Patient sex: M
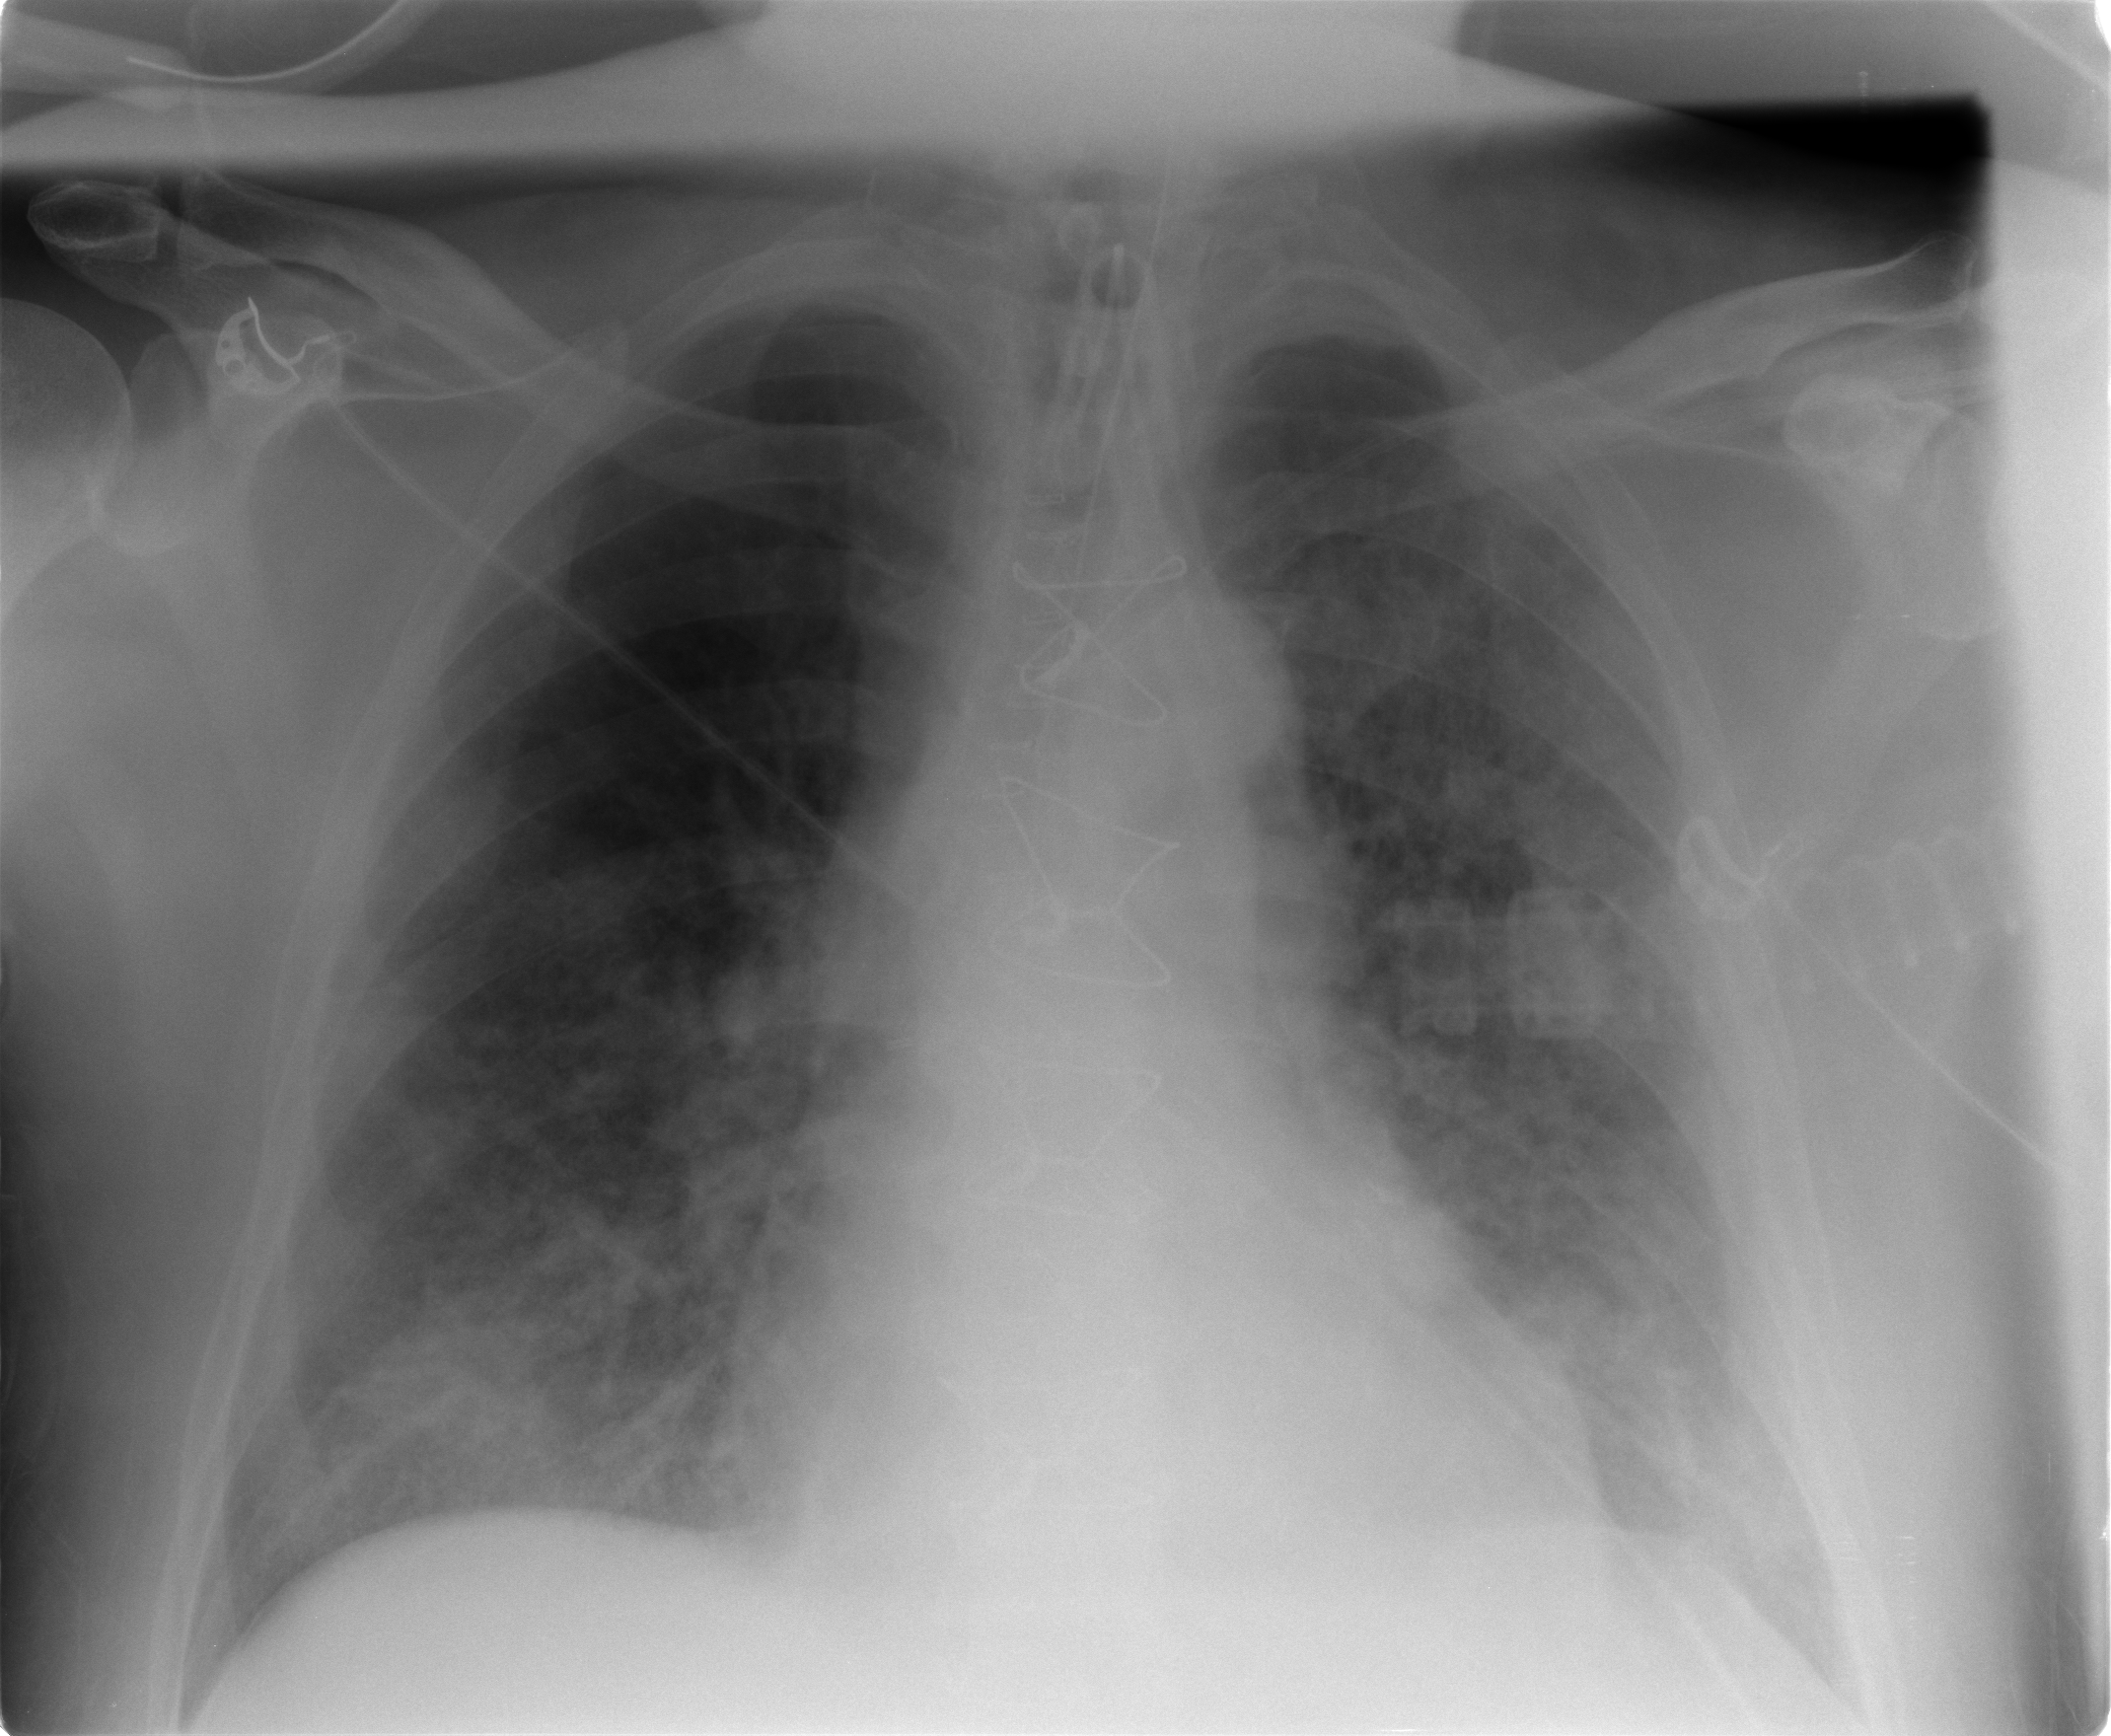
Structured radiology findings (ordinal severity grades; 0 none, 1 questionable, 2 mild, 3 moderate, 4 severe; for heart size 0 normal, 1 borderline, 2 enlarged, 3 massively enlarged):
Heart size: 0
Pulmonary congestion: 2
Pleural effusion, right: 0
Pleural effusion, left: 2
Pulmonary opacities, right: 3
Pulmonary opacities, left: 3
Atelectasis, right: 2
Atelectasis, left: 2